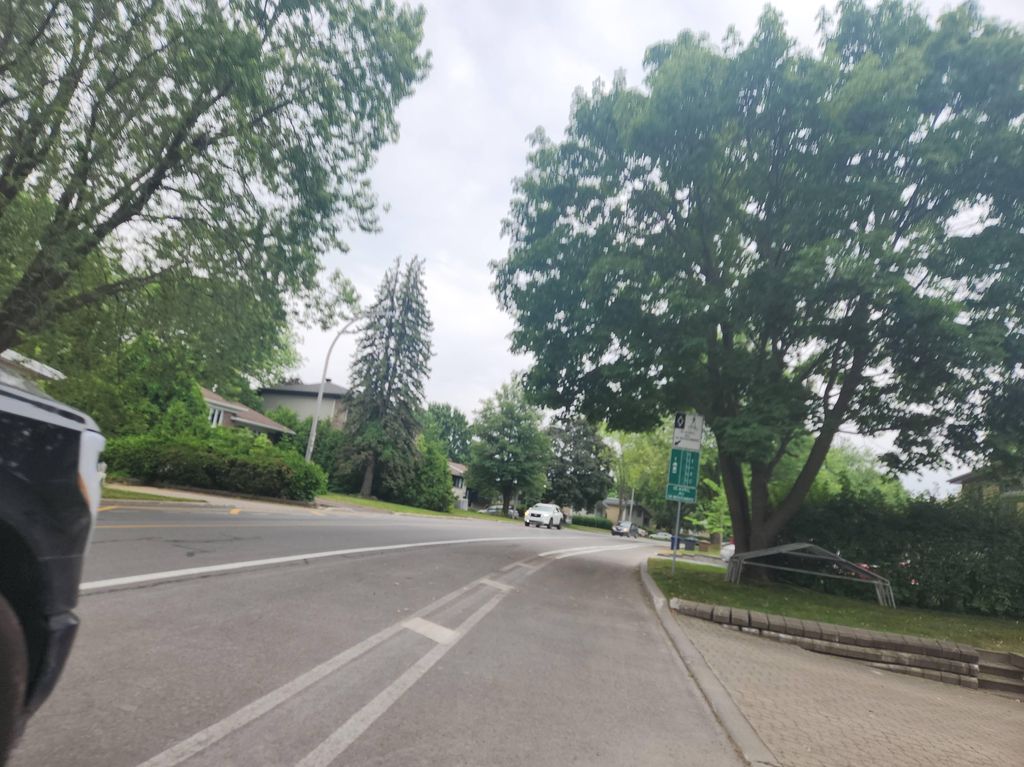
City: montreal